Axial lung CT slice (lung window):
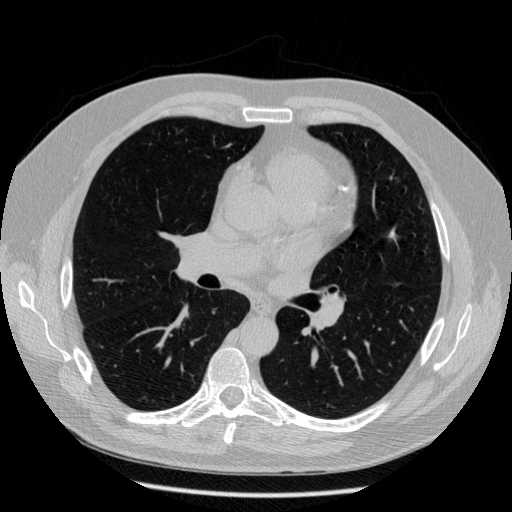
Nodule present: no